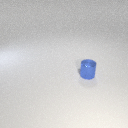
small blue metal cylinder